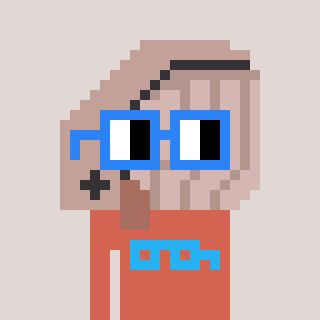
a pixel art character with square blue glasses, a whale-shaped head and a peachy-colored body on a warm background